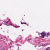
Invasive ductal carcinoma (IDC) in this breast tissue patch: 0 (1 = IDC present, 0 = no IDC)